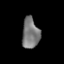
Tissue: lung
Cell type: Epithelial cells
Senescence score: 0.1607
Nuclear area (px): 519
Mean DAPI intensity: 119.857